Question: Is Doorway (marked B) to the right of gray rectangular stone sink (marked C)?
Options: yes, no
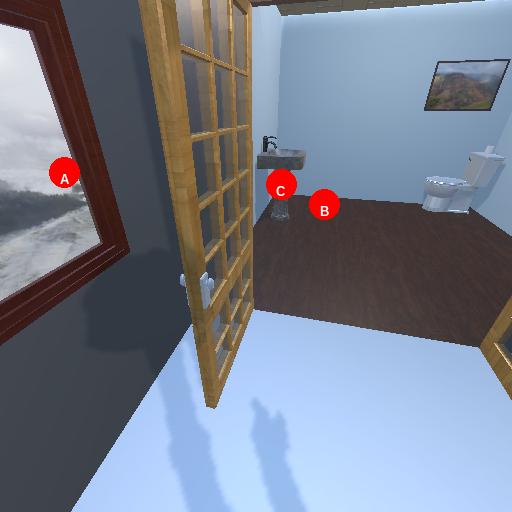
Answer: yes